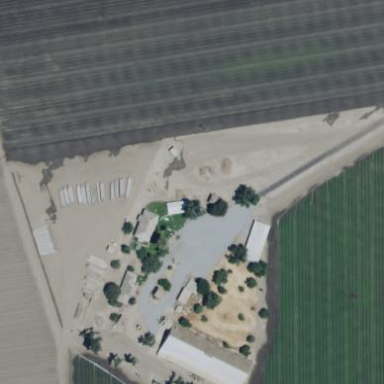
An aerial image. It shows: Farmyard area.